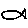
Label: fish